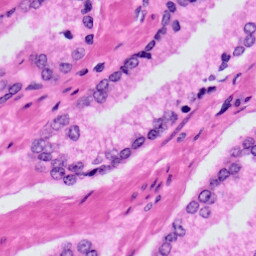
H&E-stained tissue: Prostate